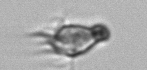
Label: Paratontonia_gracillima